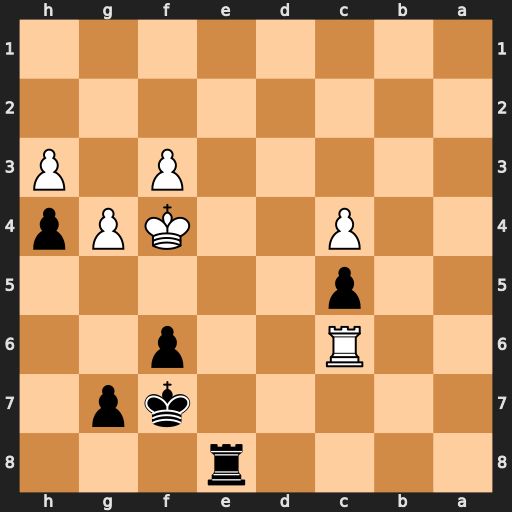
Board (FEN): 4r3/5kp1/2R2p2/2p5/2P2KPp/5P1P/8/8
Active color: b
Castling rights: -
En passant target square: -
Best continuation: g5+ Kf5 Re5#